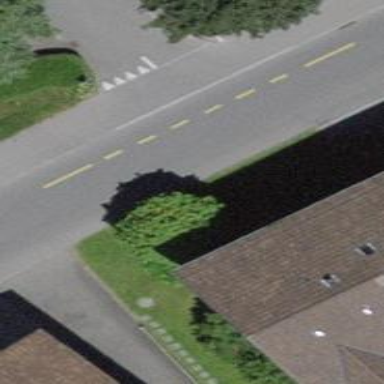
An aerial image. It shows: Smooth asphalt road in residential area.